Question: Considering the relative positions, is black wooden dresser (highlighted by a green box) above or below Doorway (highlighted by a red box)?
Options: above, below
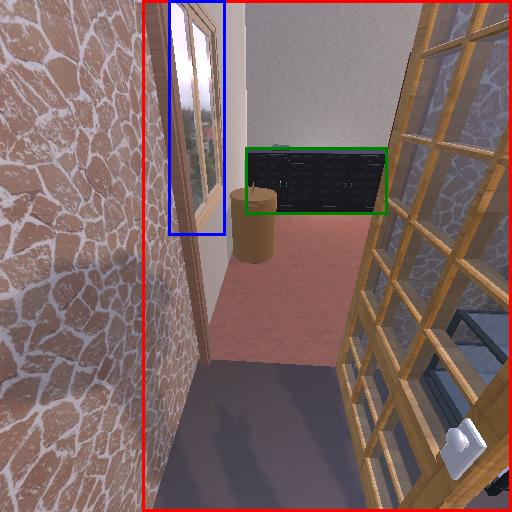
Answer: above